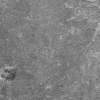
Atmospheric dust classification: not_dusty